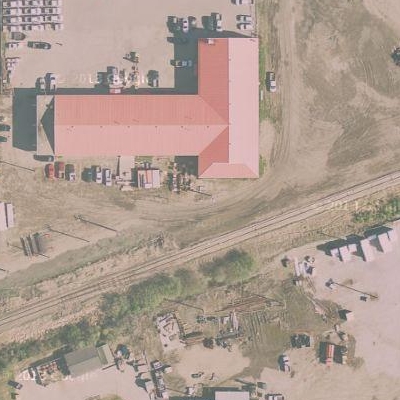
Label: Industry